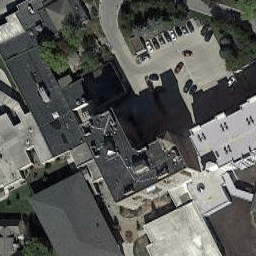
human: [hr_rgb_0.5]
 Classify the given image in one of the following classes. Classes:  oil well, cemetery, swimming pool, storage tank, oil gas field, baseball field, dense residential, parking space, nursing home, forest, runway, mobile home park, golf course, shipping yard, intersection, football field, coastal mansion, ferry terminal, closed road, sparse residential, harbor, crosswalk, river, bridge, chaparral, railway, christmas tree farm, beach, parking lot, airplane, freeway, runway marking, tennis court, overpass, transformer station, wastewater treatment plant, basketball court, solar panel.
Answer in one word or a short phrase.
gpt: nursing home